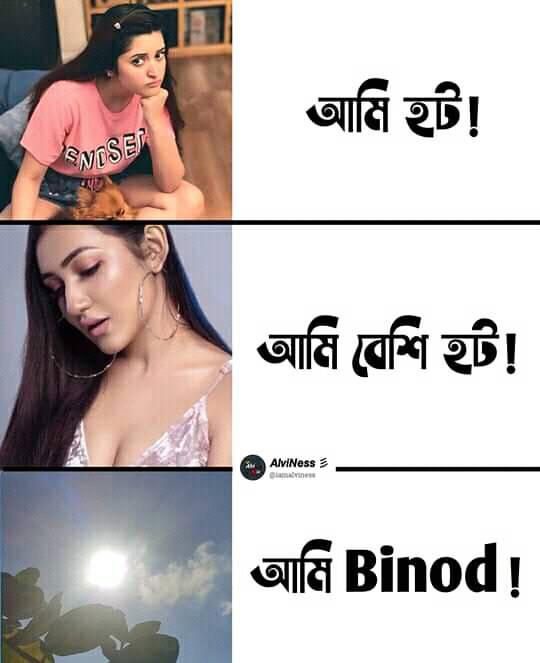
Caption: আমি হট !    আমি বেশি  হট !     আমি Binod !
Label: non-hate